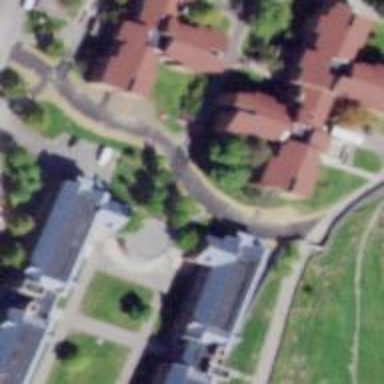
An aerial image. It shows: Dormitory building.